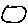
Label: circle